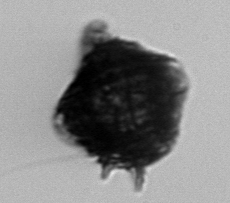
Label: Gonyaulax